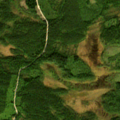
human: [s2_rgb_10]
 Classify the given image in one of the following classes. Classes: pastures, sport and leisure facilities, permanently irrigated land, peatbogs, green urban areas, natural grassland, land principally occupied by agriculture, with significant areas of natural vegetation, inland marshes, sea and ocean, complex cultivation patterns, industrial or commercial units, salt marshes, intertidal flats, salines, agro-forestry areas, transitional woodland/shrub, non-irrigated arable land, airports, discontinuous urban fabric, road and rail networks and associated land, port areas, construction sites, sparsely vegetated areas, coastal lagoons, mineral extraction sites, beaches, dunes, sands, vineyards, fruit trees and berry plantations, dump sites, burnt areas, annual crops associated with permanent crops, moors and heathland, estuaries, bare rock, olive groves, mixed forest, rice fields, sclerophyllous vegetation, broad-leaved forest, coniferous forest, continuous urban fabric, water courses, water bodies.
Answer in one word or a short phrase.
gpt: coniferous forest, transitional woodland/shrub, peatbogs